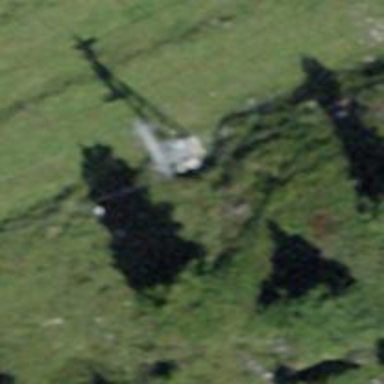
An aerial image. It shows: Pylon for aerialway.